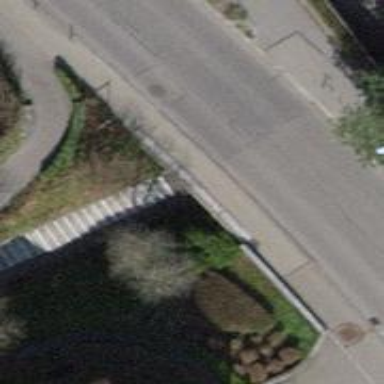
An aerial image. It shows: Road with steps.